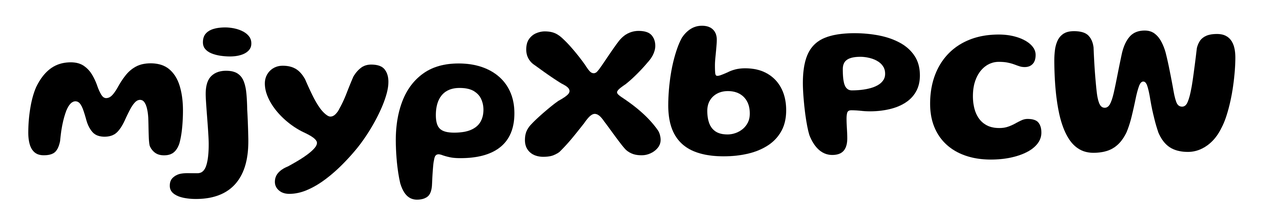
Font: Gluten_SemiBold